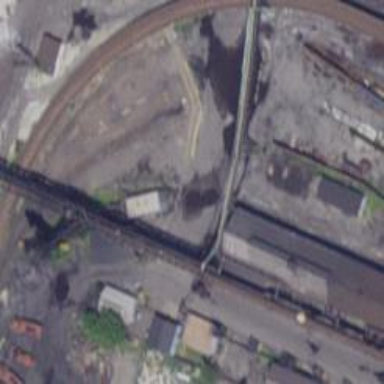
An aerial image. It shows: Abandoned railway.